Question: i need to highlight all the occurrences of a string in particular div by selecting a string,
once i select a word and click a button it need to highlight all its occurrence inside a div,
eg - if i select
> cricket is game
it should highlight all the occurrences of cricket is game some may be like this is game or

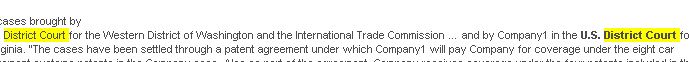
Answer: You can get the browser to do the hard work for you using a 'TextRange' in IE and 'window.find()' in other browsers.
<URL>'.
Alternatively, James Padolsey recently published a script that I haven't used but looks like it could help: <URL>